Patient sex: F
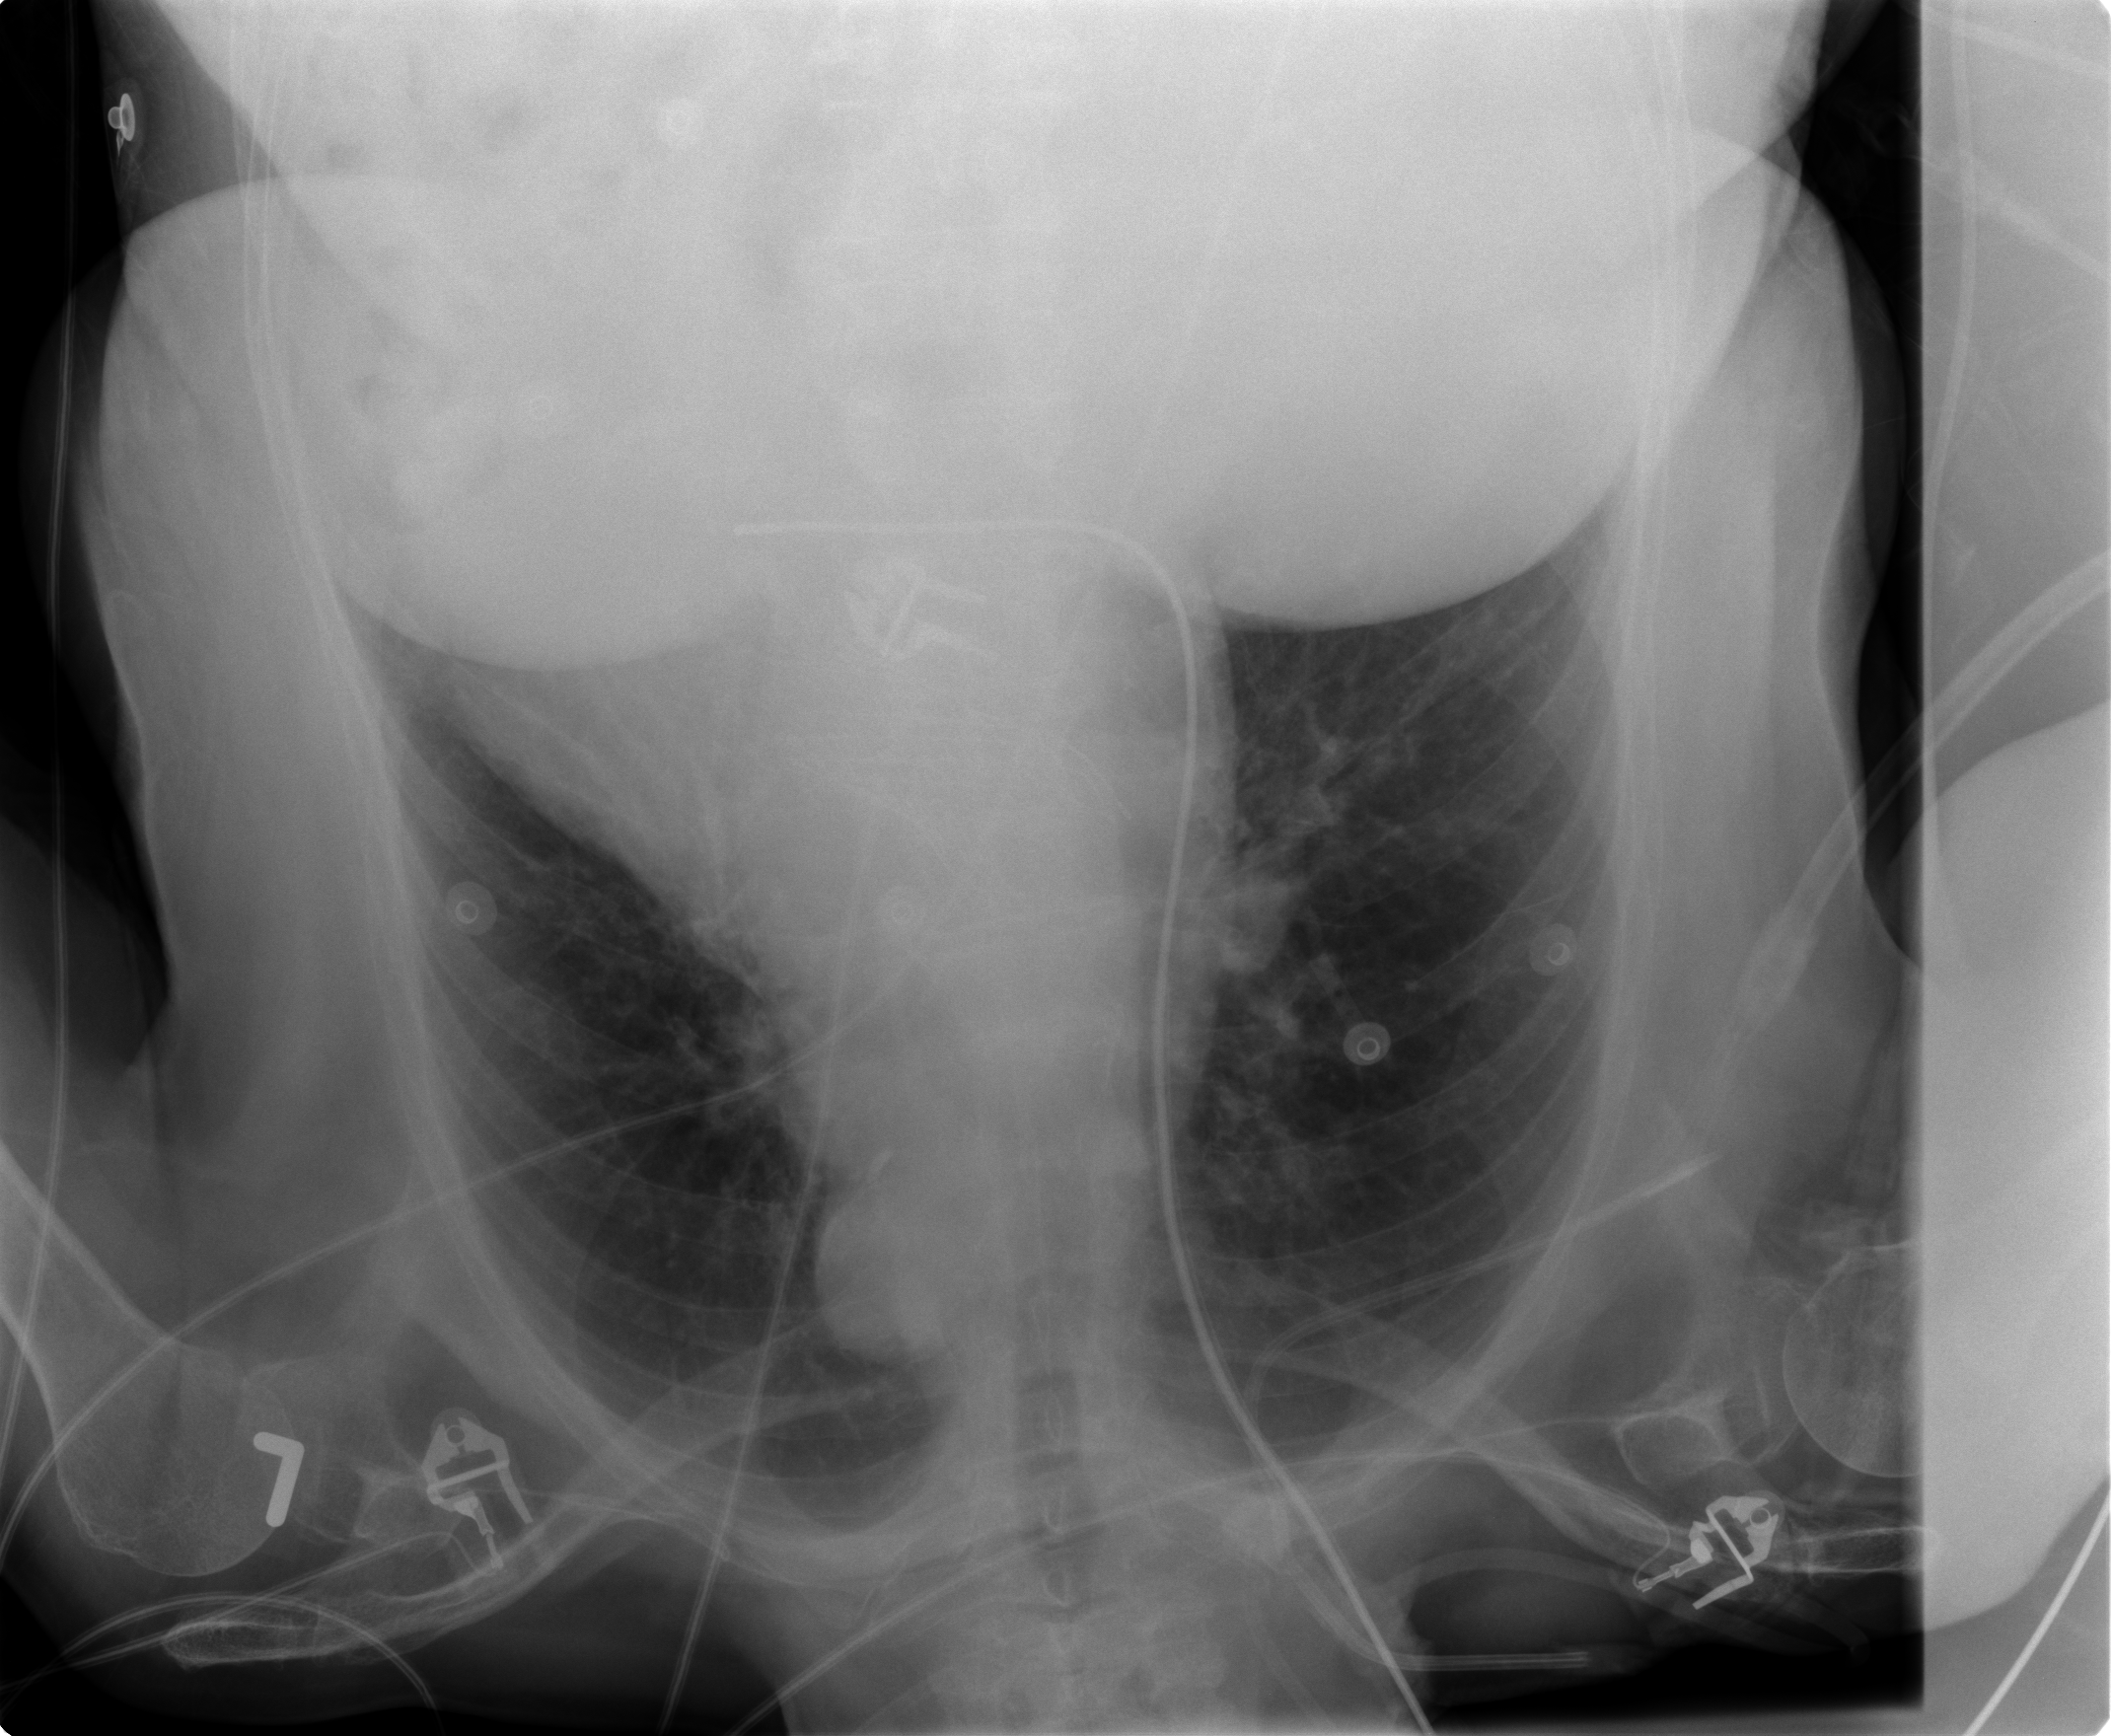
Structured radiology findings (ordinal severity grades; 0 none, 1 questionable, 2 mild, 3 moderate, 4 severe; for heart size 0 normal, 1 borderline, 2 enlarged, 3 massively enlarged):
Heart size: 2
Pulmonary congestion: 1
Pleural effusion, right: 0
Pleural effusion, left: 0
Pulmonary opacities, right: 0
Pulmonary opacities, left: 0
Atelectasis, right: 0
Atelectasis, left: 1